Interaction volume radius: 5 \u00c5
Interaction volume height: 15 \u00c5
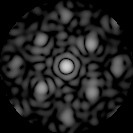
Disorder parameter: 0.4284